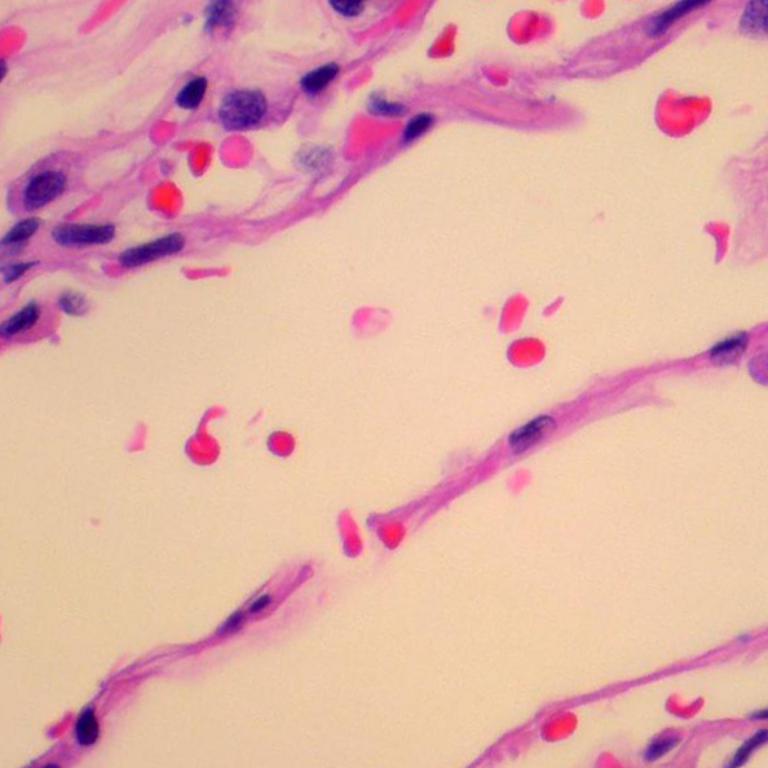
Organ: lung
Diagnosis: benign